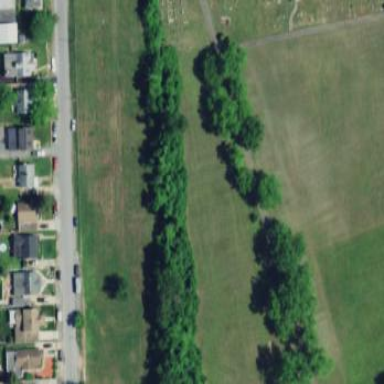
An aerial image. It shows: Cemetery.